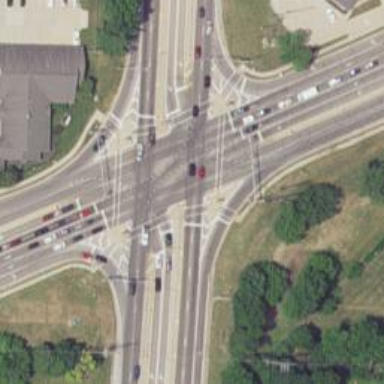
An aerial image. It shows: Crossing on the road with line markings.